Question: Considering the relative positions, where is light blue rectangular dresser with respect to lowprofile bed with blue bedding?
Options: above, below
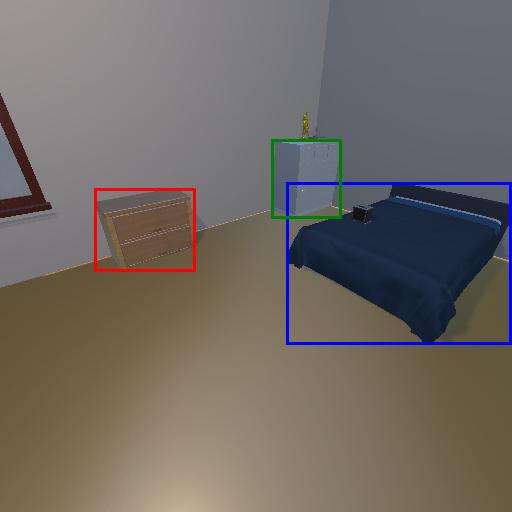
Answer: above